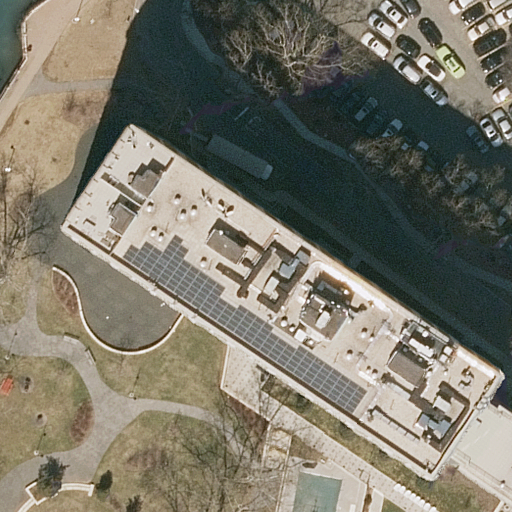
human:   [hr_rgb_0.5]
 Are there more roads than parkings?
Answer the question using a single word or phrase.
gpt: yes

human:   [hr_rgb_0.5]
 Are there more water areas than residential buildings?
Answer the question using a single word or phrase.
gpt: yes

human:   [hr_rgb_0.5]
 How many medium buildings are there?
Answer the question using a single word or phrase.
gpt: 0

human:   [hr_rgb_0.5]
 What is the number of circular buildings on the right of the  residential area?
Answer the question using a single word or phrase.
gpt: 0

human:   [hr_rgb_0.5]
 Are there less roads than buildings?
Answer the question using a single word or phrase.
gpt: no

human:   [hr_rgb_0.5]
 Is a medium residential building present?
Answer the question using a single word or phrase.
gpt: no

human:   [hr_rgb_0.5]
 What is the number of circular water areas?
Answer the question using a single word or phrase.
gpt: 0

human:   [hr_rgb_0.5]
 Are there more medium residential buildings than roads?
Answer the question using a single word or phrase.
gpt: no

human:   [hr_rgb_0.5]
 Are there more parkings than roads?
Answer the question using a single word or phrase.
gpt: no

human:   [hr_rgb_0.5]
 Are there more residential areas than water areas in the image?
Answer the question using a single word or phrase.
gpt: no

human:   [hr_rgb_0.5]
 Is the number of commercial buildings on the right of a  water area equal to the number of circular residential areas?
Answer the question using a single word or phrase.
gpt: yes

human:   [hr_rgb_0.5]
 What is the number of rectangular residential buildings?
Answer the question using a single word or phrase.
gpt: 0

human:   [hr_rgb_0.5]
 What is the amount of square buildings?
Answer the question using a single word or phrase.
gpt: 0

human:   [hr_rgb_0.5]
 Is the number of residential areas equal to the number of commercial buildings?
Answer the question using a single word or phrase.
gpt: no

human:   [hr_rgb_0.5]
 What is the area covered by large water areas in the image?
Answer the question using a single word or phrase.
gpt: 0m2

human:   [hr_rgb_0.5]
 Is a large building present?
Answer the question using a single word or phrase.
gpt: yes

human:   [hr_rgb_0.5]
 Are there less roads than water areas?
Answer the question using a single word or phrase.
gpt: no

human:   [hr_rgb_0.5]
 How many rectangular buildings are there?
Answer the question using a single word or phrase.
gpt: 0

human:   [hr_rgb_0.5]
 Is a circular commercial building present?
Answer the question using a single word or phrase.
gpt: no

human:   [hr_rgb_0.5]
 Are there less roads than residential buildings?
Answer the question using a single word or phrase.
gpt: no

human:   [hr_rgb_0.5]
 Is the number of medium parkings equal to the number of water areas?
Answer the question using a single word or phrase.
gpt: no

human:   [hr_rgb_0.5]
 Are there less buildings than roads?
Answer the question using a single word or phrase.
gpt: yes

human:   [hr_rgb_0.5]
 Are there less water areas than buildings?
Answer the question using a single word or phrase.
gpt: no

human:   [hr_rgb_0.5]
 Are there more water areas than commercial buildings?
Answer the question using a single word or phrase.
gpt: yes

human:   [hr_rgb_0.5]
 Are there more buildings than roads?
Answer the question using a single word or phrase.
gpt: no

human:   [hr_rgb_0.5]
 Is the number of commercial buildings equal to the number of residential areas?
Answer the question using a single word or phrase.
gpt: no

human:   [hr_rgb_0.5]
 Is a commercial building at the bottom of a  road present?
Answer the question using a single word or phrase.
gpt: no

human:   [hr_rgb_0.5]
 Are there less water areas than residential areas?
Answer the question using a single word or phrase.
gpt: no

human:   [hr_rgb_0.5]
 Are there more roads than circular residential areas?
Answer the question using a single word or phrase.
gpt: yes

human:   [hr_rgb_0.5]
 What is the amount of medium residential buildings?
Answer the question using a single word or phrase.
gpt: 0

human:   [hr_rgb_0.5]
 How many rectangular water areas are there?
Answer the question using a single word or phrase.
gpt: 2

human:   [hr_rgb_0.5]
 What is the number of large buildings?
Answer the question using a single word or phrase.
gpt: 1

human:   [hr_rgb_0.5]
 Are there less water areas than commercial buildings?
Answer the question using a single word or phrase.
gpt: no

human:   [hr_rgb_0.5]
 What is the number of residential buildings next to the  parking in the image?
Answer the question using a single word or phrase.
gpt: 1

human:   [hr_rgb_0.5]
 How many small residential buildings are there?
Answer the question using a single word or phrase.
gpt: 0

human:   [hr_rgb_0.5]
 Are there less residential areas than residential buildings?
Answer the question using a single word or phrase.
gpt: no

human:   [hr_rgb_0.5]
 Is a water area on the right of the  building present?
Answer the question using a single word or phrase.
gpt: no